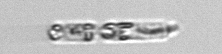
Label: Dactyliosolen_fragilissimus